Question: Count the number of objects in the diagram.
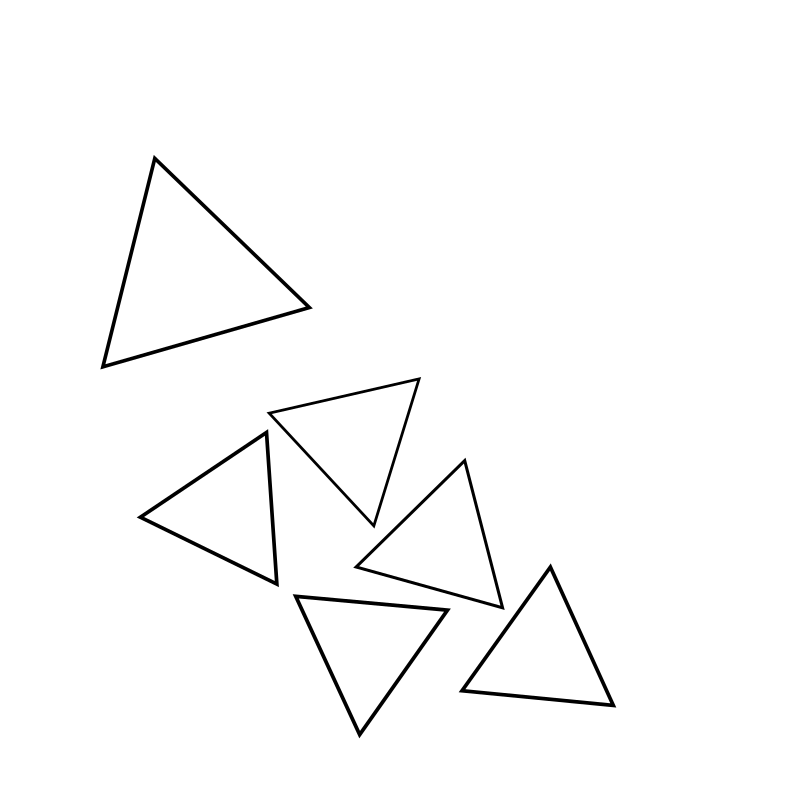
Answer: 6